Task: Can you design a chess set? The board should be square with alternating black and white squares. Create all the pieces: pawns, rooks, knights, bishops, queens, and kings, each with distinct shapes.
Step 1131:
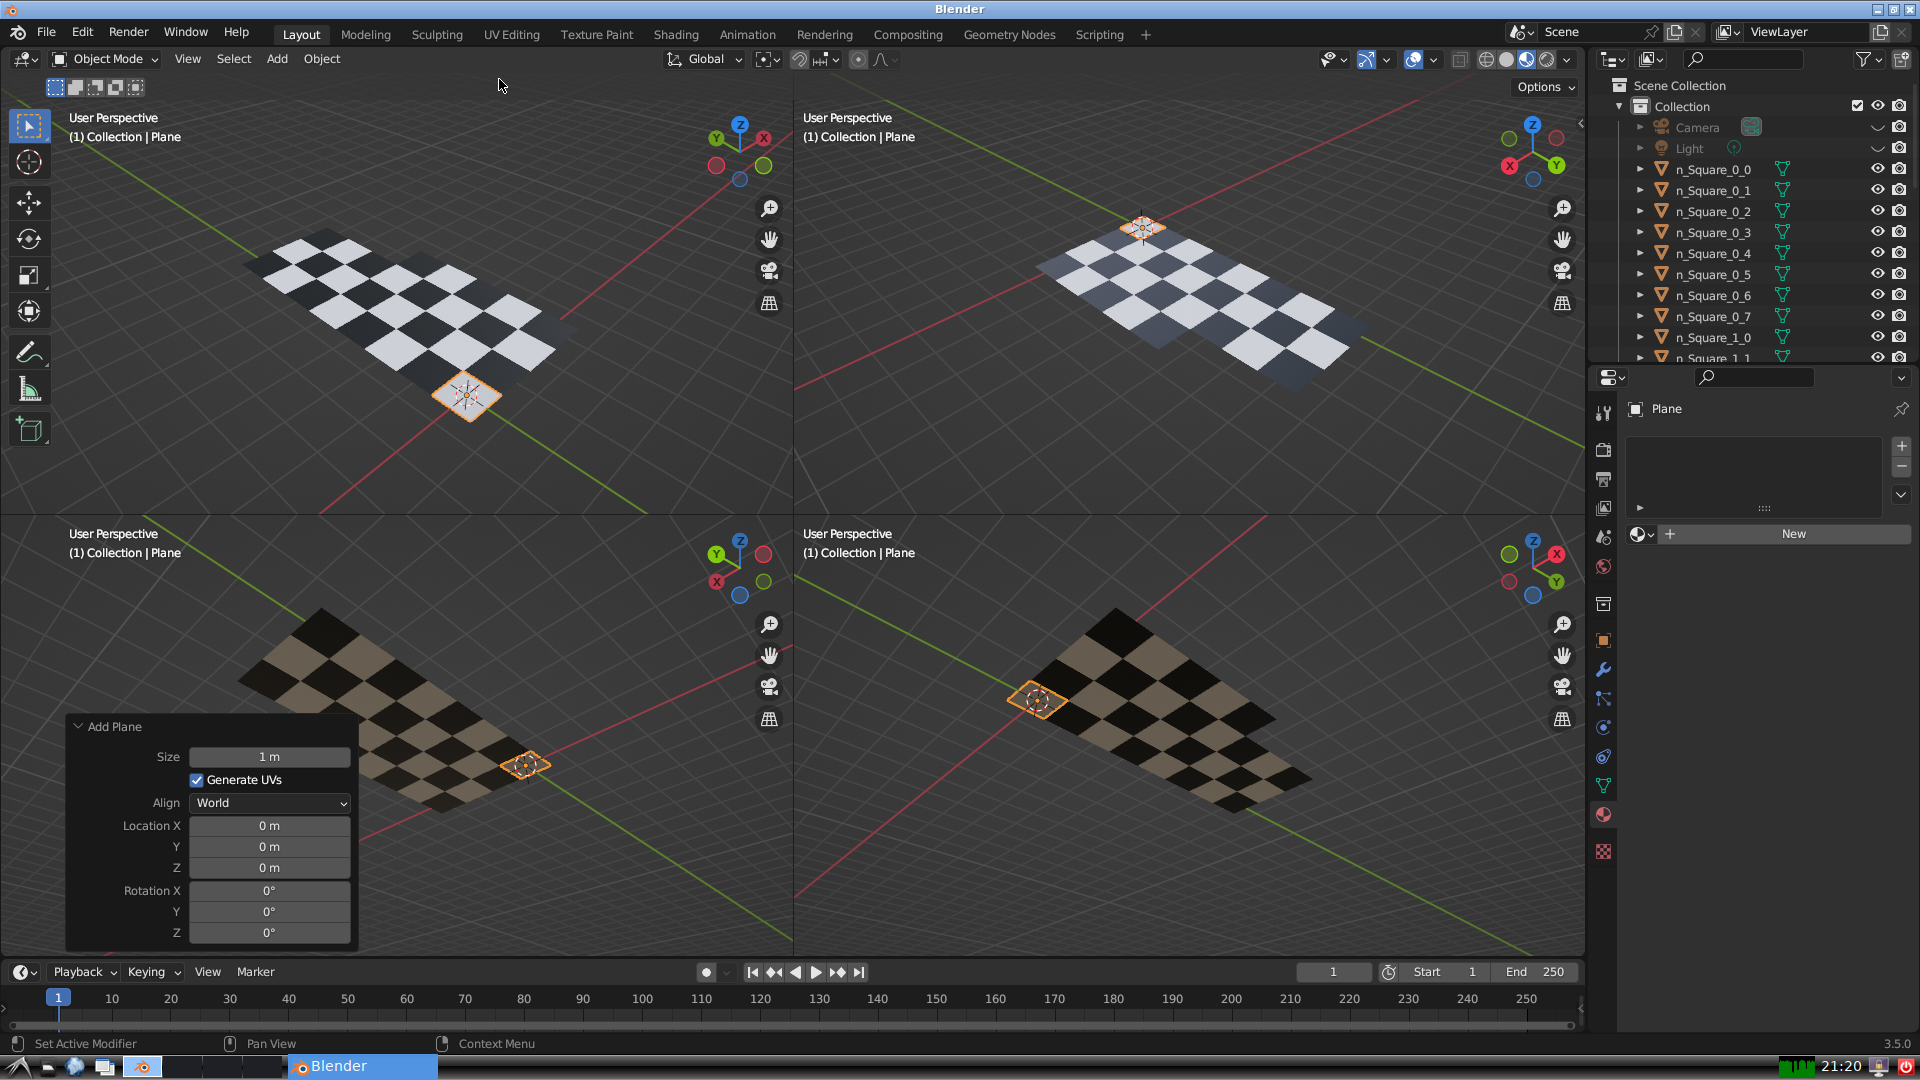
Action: {"mouse_move": [270, 758]}